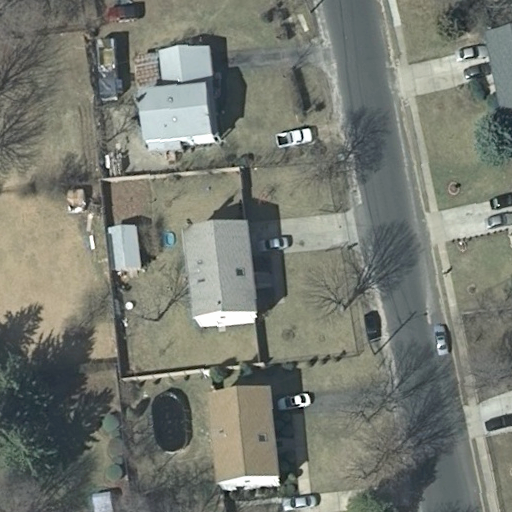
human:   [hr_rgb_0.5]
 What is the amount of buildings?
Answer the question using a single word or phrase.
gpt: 5

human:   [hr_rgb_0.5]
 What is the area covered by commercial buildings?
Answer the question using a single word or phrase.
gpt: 0m2

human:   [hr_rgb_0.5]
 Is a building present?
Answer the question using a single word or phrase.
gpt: yes

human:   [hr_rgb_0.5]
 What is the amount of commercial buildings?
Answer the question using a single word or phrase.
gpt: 0

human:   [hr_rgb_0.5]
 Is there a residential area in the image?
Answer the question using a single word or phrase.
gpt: yes

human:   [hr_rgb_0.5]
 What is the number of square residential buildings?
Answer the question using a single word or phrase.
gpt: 0

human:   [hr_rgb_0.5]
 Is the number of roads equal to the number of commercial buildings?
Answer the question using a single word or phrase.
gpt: no

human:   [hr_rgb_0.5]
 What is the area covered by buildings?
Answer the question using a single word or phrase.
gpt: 791m2

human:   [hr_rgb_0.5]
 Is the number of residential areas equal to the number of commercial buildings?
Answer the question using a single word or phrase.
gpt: no

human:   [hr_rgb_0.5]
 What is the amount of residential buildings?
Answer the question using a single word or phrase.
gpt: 4

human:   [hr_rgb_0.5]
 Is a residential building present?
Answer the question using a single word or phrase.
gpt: yes

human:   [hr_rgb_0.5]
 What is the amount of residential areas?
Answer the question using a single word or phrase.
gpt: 1

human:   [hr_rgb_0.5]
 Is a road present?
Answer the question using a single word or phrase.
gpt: yes

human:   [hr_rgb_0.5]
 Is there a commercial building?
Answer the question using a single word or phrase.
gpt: no

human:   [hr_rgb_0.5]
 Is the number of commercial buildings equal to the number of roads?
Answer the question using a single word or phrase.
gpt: no

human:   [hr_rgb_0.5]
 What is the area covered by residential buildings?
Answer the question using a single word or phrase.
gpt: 753m2

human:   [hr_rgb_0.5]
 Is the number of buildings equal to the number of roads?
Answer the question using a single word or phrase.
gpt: no

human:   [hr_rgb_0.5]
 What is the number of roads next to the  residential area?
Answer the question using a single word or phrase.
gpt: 1

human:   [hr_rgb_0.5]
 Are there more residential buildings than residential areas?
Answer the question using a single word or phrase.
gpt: yes

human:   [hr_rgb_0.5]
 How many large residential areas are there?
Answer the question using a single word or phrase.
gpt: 1

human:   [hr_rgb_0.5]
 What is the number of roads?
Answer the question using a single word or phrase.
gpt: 1

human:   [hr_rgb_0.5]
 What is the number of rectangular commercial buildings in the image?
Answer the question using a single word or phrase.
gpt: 0

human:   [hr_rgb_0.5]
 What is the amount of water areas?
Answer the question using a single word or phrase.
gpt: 0

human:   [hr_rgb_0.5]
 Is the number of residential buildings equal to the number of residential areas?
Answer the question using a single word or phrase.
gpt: no

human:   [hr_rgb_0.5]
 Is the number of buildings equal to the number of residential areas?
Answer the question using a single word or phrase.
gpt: no

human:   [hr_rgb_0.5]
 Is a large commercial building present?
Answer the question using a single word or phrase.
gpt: no

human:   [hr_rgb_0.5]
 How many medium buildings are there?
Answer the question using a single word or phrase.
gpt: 3

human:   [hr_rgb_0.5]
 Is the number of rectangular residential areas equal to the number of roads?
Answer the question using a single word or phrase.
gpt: yes

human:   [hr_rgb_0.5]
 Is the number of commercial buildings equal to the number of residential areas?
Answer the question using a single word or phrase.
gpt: no

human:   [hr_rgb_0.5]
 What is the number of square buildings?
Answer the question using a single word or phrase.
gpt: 0

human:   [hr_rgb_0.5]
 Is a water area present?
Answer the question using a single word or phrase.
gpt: no

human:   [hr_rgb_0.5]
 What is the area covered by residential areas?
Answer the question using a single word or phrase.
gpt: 10611m2

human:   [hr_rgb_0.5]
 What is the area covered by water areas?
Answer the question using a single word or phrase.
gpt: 0m2

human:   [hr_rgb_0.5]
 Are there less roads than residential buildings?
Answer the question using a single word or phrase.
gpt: yes

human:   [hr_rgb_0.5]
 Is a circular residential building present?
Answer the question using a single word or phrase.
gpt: no

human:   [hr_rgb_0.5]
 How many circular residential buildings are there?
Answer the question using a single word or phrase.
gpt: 0

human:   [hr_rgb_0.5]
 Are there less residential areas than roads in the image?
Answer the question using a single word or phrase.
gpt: no

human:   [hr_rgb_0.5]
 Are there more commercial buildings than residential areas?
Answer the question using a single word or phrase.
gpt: no

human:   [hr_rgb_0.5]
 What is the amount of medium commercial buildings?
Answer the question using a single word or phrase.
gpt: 0

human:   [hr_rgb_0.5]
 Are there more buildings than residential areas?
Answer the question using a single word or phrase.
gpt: yes

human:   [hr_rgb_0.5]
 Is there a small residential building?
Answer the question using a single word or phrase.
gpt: yes

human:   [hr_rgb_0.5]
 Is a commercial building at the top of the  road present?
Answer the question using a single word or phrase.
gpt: no

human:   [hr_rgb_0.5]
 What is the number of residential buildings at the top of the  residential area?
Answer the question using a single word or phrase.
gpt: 2

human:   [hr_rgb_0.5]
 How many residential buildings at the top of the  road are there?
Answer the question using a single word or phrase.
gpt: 2

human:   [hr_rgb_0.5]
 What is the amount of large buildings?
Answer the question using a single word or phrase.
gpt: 0

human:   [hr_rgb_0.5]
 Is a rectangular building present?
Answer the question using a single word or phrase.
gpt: yes

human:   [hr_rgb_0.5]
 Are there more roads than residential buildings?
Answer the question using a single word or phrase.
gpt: no

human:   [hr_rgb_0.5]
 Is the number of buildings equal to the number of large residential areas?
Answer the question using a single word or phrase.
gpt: no

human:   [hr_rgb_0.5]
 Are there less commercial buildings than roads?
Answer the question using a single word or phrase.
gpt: yes

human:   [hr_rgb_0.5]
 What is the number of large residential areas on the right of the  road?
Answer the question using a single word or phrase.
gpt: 0

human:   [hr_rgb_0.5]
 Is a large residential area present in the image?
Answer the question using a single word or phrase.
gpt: yes

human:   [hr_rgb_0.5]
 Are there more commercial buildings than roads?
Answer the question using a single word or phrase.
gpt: no

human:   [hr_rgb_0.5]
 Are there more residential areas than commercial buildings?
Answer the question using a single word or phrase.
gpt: yes

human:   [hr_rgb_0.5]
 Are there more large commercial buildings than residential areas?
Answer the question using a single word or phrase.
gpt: no

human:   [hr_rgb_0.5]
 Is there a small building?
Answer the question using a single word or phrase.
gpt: yes

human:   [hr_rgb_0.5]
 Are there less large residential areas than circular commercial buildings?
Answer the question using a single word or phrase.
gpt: no

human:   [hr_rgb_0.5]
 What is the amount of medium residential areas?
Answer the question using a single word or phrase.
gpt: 0

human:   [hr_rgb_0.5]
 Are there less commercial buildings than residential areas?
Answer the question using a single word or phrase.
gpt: yes

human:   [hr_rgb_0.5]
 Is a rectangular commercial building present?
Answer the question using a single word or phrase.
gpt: no

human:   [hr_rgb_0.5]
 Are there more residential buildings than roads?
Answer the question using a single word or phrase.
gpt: yes

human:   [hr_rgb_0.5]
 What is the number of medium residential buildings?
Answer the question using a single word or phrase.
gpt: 3

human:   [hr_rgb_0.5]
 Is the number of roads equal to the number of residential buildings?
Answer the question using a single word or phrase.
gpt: no

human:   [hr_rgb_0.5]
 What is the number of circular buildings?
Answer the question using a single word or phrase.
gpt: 0

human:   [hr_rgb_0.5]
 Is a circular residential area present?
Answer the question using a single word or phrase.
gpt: no